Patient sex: M
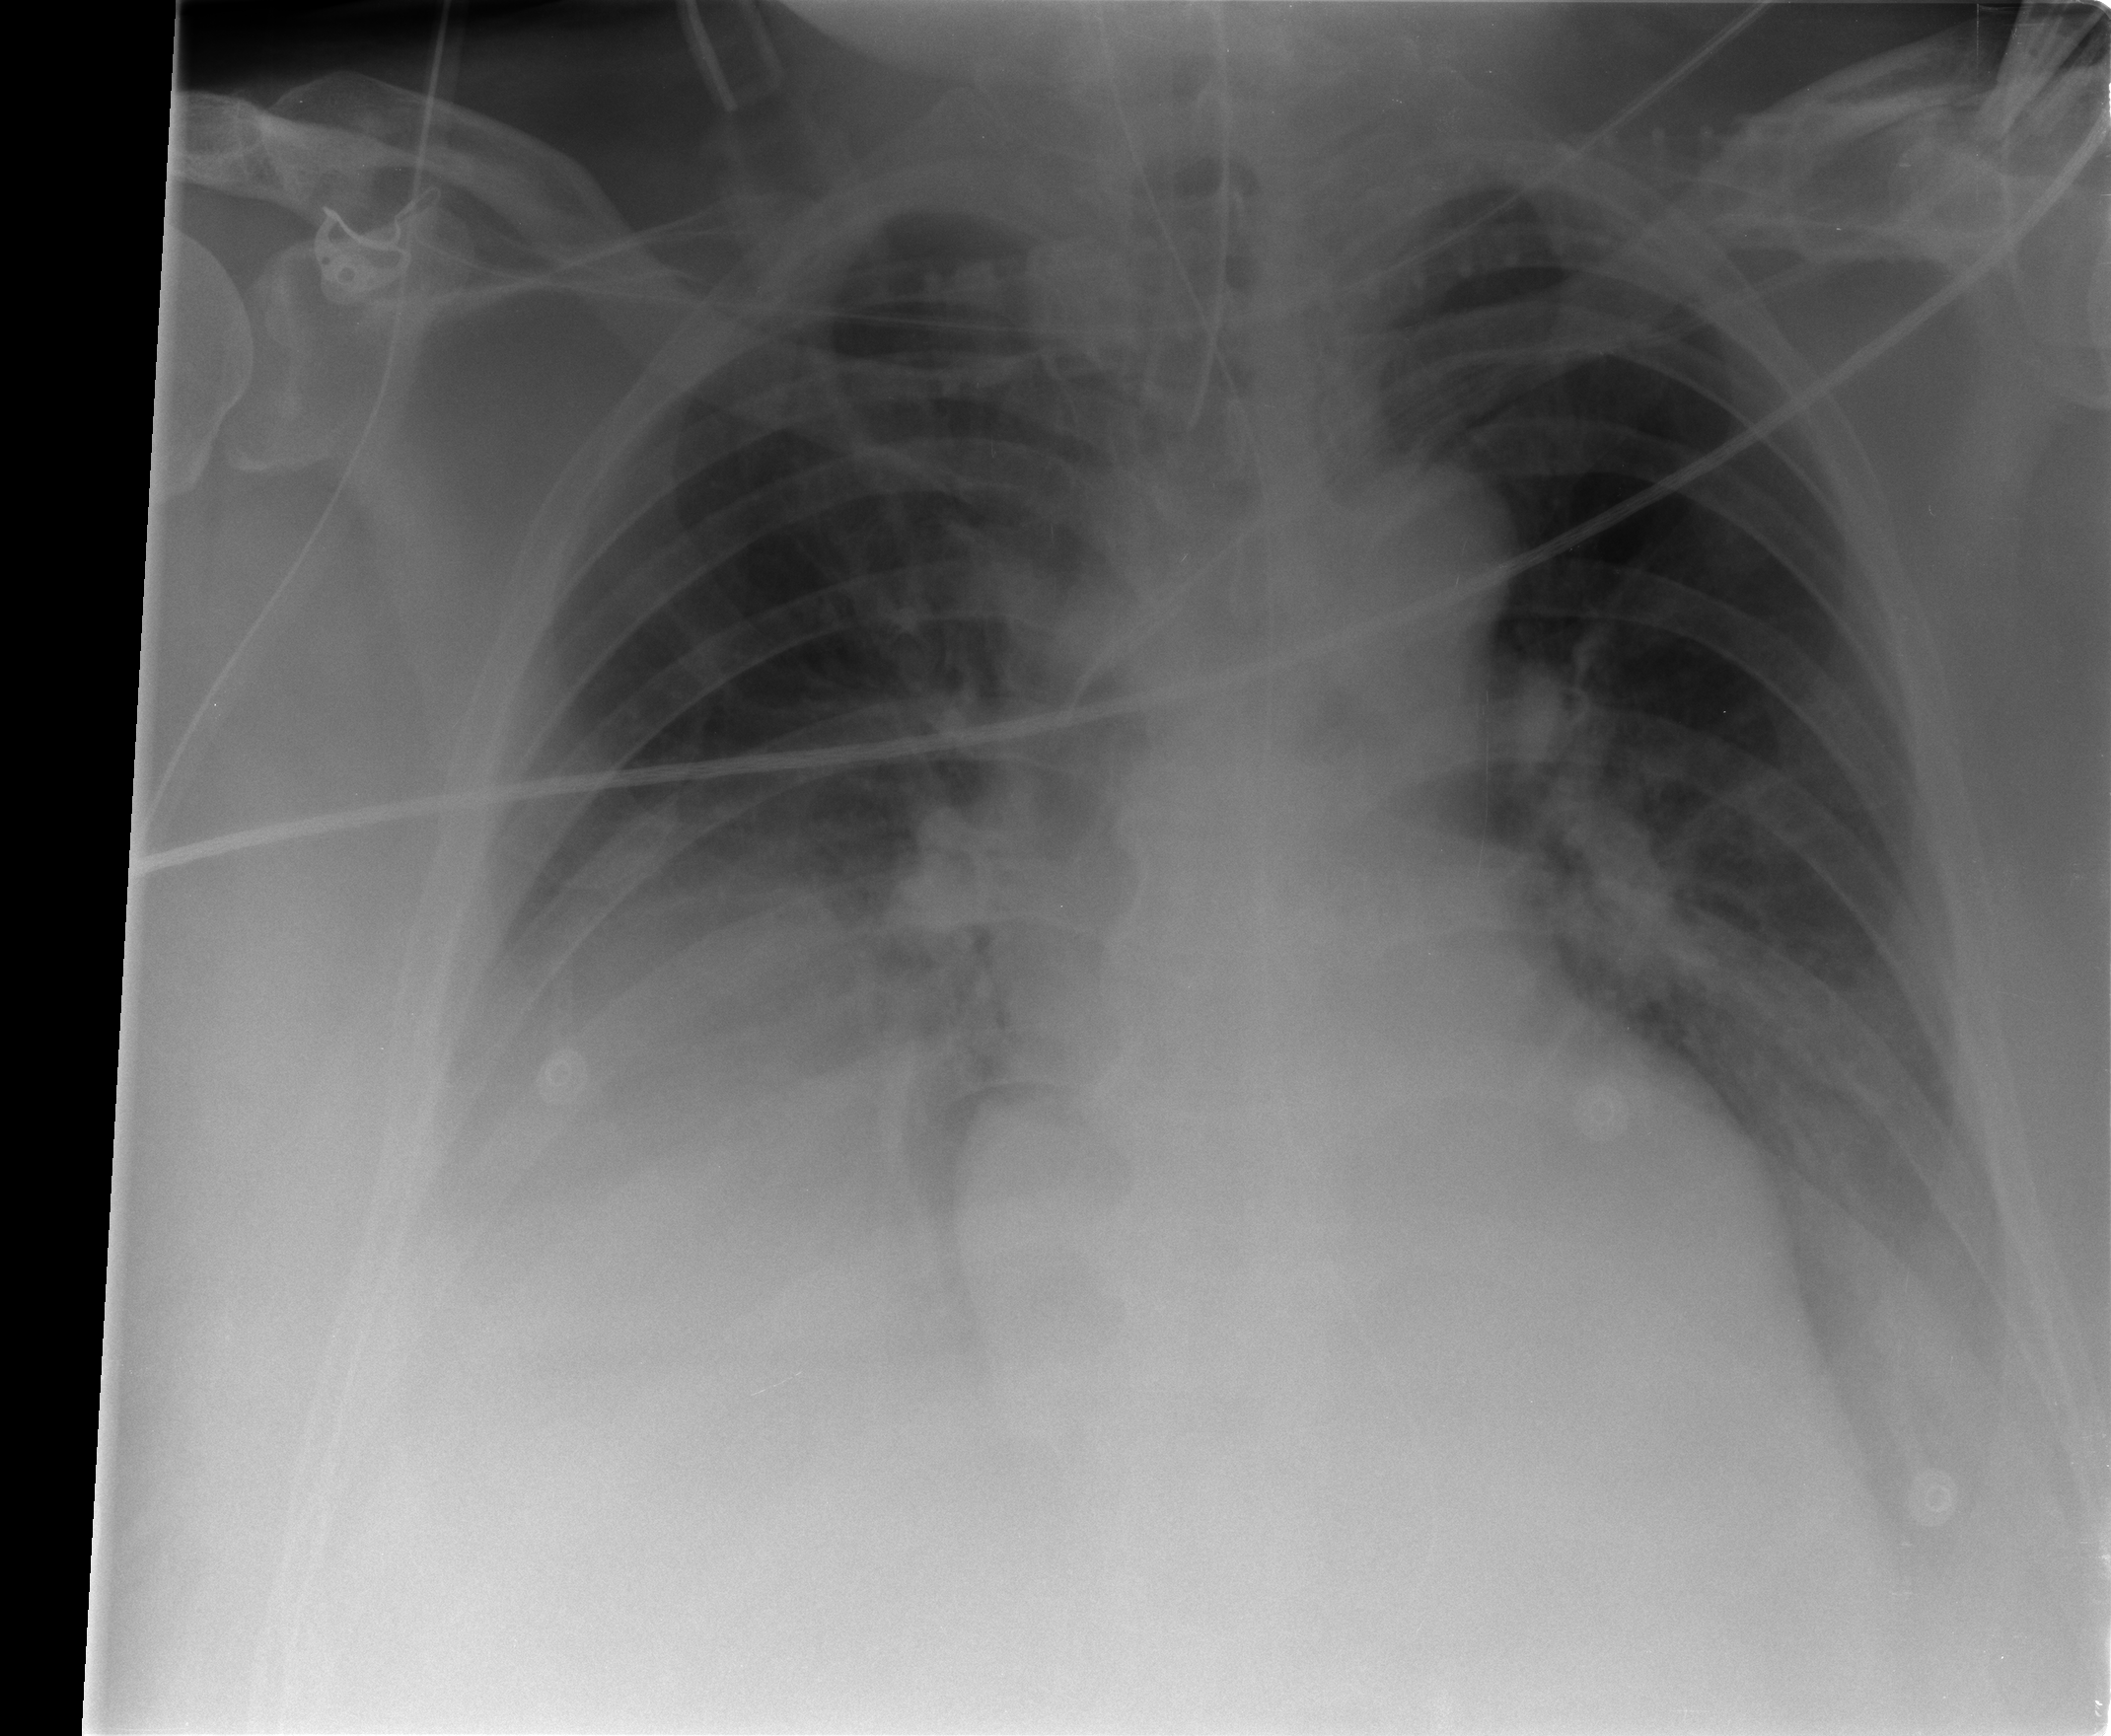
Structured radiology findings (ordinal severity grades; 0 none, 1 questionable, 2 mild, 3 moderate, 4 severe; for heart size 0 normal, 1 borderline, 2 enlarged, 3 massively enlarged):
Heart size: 1
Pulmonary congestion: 1
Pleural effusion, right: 1
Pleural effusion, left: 1
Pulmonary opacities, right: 0
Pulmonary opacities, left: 0
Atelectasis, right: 2
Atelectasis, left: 2